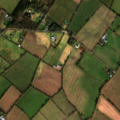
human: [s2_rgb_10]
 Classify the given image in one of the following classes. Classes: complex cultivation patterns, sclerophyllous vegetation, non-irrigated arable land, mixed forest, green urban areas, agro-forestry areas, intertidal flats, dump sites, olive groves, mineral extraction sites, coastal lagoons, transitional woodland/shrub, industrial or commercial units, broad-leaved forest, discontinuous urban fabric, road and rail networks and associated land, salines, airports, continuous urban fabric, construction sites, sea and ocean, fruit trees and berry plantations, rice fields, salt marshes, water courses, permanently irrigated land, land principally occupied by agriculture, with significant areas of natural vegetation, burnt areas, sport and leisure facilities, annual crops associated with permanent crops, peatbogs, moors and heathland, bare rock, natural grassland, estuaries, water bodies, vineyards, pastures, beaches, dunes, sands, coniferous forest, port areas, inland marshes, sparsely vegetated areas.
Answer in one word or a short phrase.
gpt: non-irrigated arable land, pastures